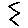
Label: zigzag